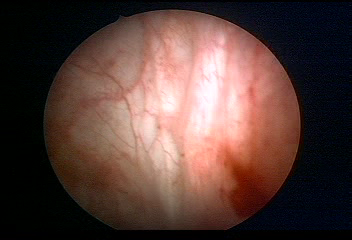
Modality: WLC
Class: Normal mucosa
Bladder cancer association: No